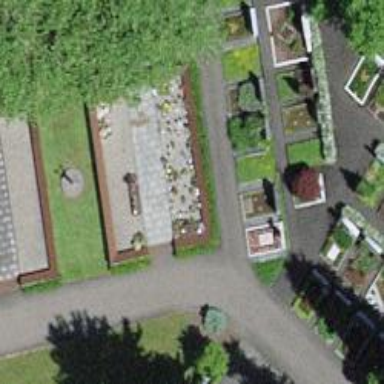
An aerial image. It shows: Grave yard.